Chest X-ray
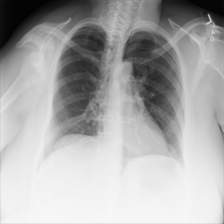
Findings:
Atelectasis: negative
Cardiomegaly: negative
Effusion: negative
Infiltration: negative
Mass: negative
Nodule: negative
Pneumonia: negative
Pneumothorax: negative
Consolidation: negative
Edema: negative
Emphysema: negative
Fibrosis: negative
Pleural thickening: negative
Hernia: negative